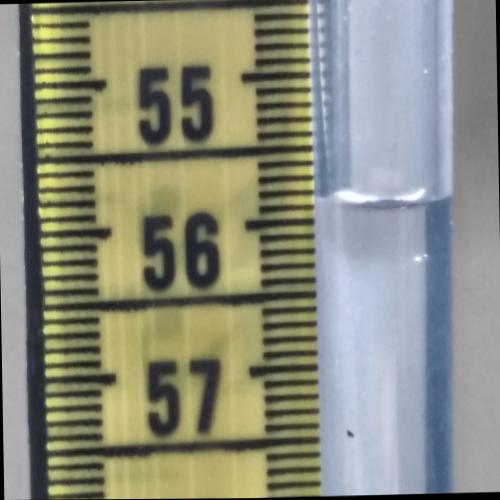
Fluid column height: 55.8 cm